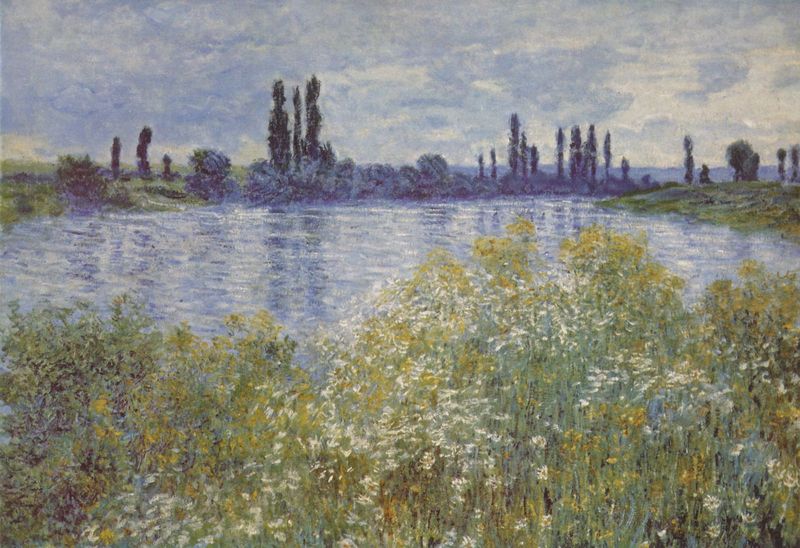
Titel: Am Seine-Ufer bei Vétheuil
Künstler: Claude Monet
Standort: Washington (District of Columbia)
Institution: National Gallery of Art
Schlagwörter: baum, blau, gemälde, himmel, wasser, weiß, wolken, bäume, fluss, gelb, grün, impressionismus, landschaft, see, teich, ufer, ausschnitt, blume, blumen, frankreich, hell, hintergrund, licht, paris, pastell, säulen, vordergrund, blüte, blüten, gras, wiese, wolke, expressionismus, öl, feld, ferne, gräser, horizont, hügel, natur, pappel, pappeln, schilf, spiegelung, strauch, busch, büsche, gebüsch, gewässer, sonne, sträucher, wasserspiegelung, pflanzen, wald, garten, zypressen, hellblau, küste, sommer, wellen, moderne, pointilismus, berge, gebirge, hang, dunst, lila, violett, idylle, van gogh, seine, stille, böschung, duktus, monet, manet, wiess, blumenwiese, frühling, menschenleer, reflexion, eindruck, impression, punkte, zypresse, flussgestade, flusslandschaft, draußen, tupfen, pinsel, kornblumen, pinselstrich, weiße, sicht, buschwerk, unkraut, claude, seurat, sisley, spiegelungen, pinien, verblauung, pinie, freundlich, louvre, gelbgrün, leichtigkeit, mittelgrund, friedlich, orsay, hintergrung, schafgarbe, freiluft, sluss, bäöume, spiegleung, feiner pinsel, edülle, wasserrand, pleine-air, azuro, azurro, blaju, edylle, flachufer, früher impressionismus, kamilleblüten, sisely, zitterpappeln, 19 jahrhundert